Field crop: maize
Growth stage: 1
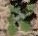
Species: chenopodium